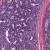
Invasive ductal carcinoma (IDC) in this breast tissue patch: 0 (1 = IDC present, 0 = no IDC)